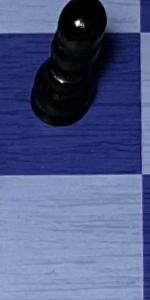
Label: Empty